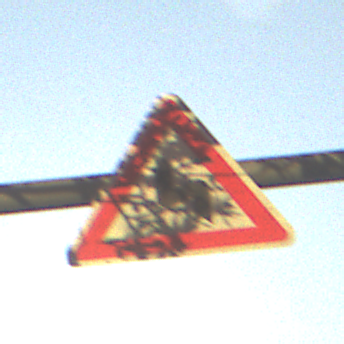
Verkehrszeichen: DoppelkurveZunaechstLinks
Umgebung: Outdoor, Urban
Tageszeit: MorningAfternoon
Wetter: Clear
Licht: Natural
Jahreszeit: NotSpecified
Kontrast: HighContrast